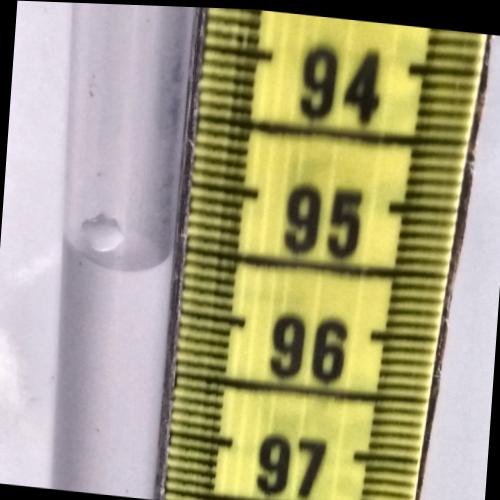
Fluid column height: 95.7 cm